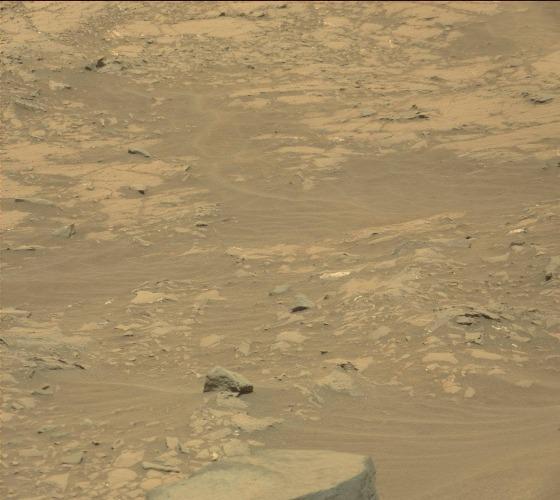
Terrain classes present: Bedrock, Gravel / Sand / Soil, Rock, Shadow